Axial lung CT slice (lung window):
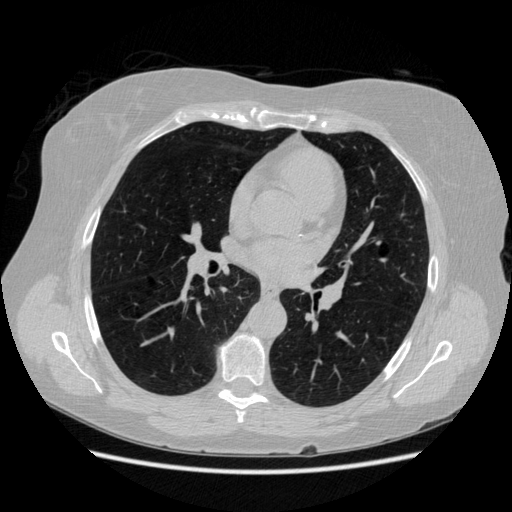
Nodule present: no